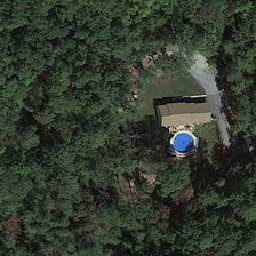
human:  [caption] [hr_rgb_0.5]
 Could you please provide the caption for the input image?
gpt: The house in a small residential area is very beautiful.

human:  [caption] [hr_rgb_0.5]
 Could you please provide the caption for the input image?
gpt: The House in the sprawling residential region looks very beautiful.

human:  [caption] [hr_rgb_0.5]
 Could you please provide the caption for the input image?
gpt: The houses in the sparse residential area look beautiful.

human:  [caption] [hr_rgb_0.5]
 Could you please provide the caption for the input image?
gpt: The house in a small residential area is very beautiful.

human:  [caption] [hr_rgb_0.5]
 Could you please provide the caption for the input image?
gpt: the house in the sparsely residential region looks very nice.